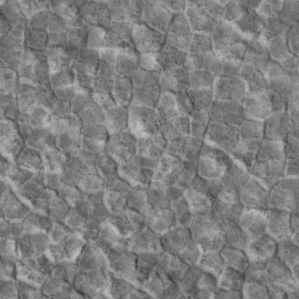
Label: non_frost